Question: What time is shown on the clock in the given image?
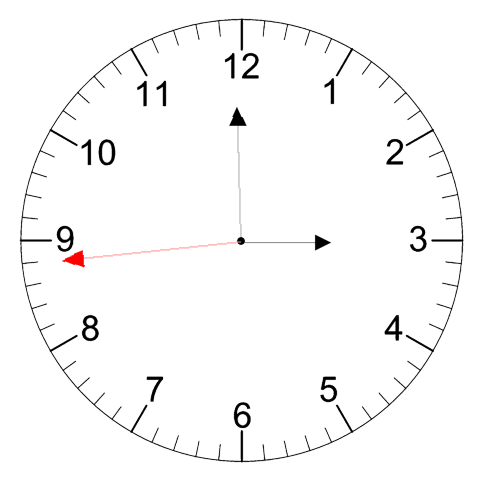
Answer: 02:59:44